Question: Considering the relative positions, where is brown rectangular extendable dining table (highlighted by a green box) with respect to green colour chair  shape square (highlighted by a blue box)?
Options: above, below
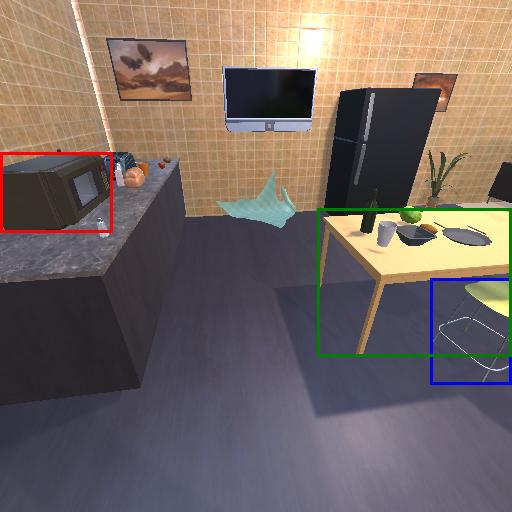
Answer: above